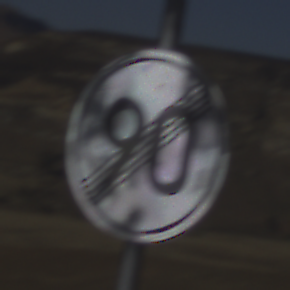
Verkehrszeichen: EndeGeschwindigkeit90
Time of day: MorningAfternoon
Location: Outdoor (Nature)
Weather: Clear
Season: NotSpecified
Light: Natural